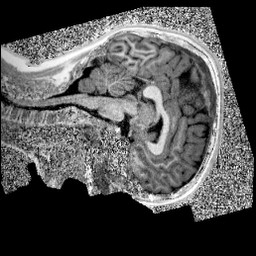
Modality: UNIT1
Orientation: sagittal
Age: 9
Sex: male
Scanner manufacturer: siemens
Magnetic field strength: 3 T
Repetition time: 4 s
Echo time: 0.00299 s